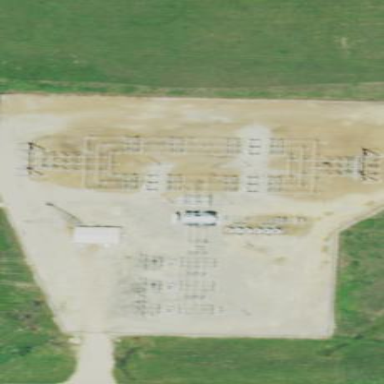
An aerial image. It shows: Power substation with transmission level designation. It is enclosed by fence.